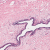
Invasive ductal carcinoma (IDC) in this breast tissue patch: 0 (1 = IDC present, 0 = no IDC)